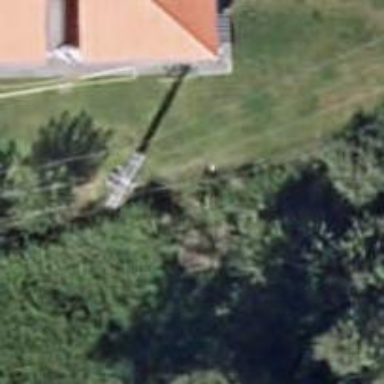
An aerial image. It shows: Minor power line.